Field crop: maize
Growth stage: 2
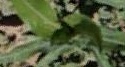
Species: maize